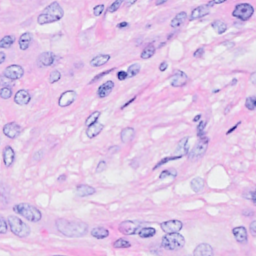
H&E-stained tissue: Breast